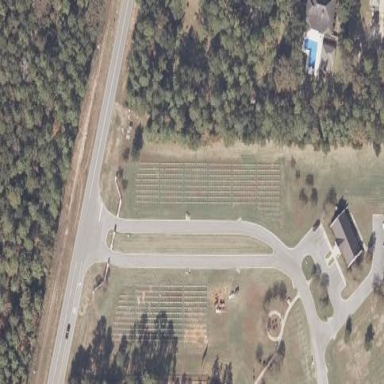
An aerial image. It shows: Cemetery.